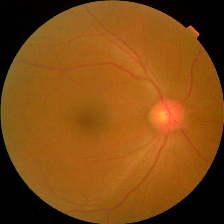
Diabetic retinopathy grade: No DR